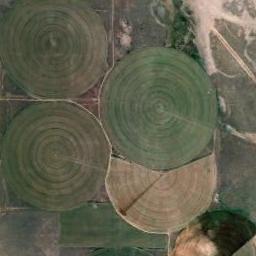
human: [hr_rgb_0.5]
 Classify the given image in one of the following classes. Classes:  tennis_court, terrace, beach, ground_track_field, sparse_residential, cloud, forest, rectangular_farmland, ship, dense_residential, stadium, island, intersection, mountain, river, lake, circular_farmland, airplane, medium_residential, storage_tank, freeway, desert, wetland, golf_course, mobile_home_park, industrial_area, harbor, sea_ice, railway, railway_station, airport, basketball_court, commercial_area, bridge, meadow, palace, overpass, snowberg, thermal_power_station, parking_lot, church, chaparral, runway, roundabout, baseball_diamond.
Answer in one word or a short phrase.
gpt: circular_farmland